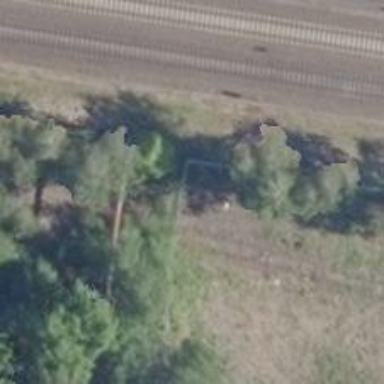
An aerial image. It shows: Railway switch.